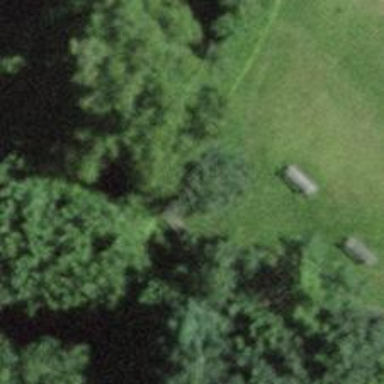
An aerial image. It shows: Brown bench.